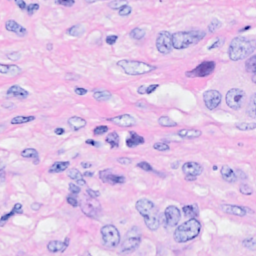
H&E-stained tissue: Breast